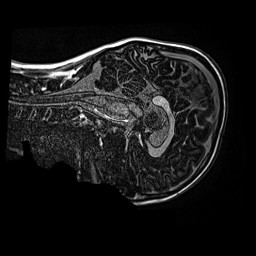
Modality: MP2RAGE
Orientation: sagittal
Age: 11
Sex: male
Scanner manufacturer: siemens
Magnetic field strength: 3 T
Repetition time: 4 s
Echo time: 0.00299 s